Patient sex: F
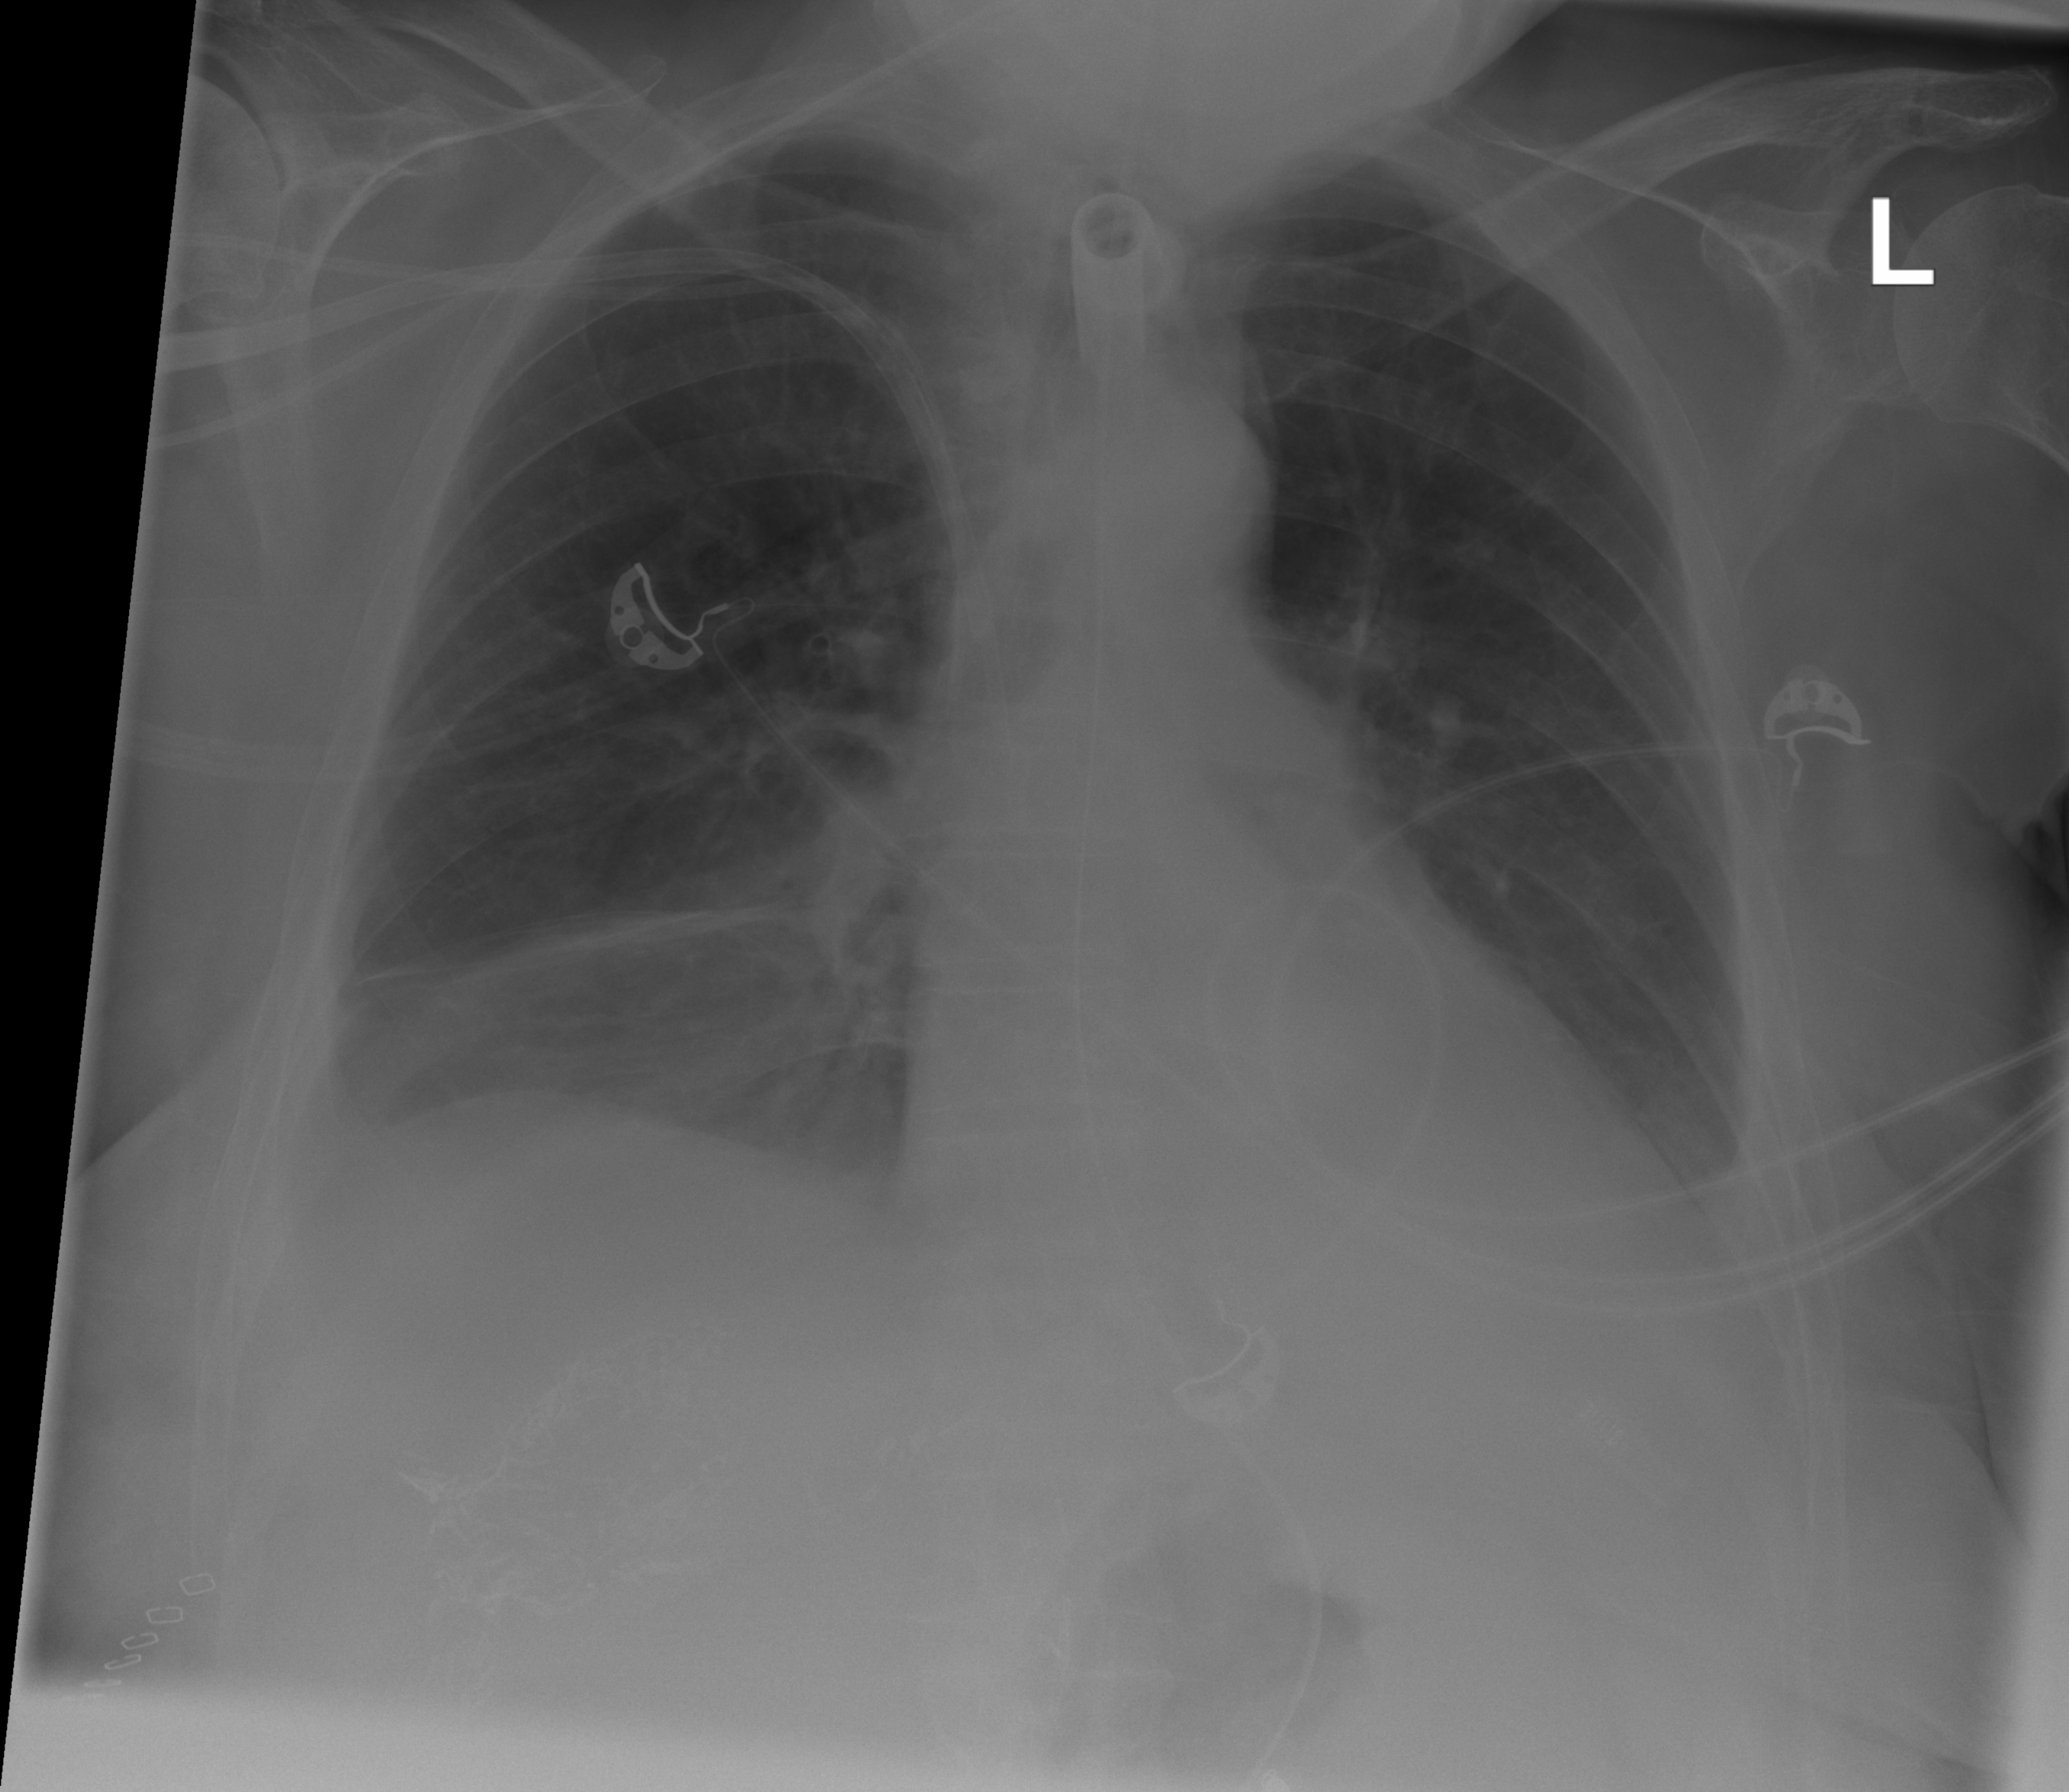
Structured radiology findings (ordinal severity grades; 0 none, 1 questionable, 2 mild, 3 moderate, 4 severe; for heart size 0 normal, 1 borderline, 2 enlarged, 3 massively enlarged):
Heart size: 1
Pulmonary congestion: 0
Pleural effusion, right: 2
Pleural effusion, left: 2
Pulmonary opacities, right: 2
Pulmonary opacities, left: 0
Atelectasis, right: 2
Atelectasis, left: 2